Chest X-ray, AP view. Patient: 48 years old, sex F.
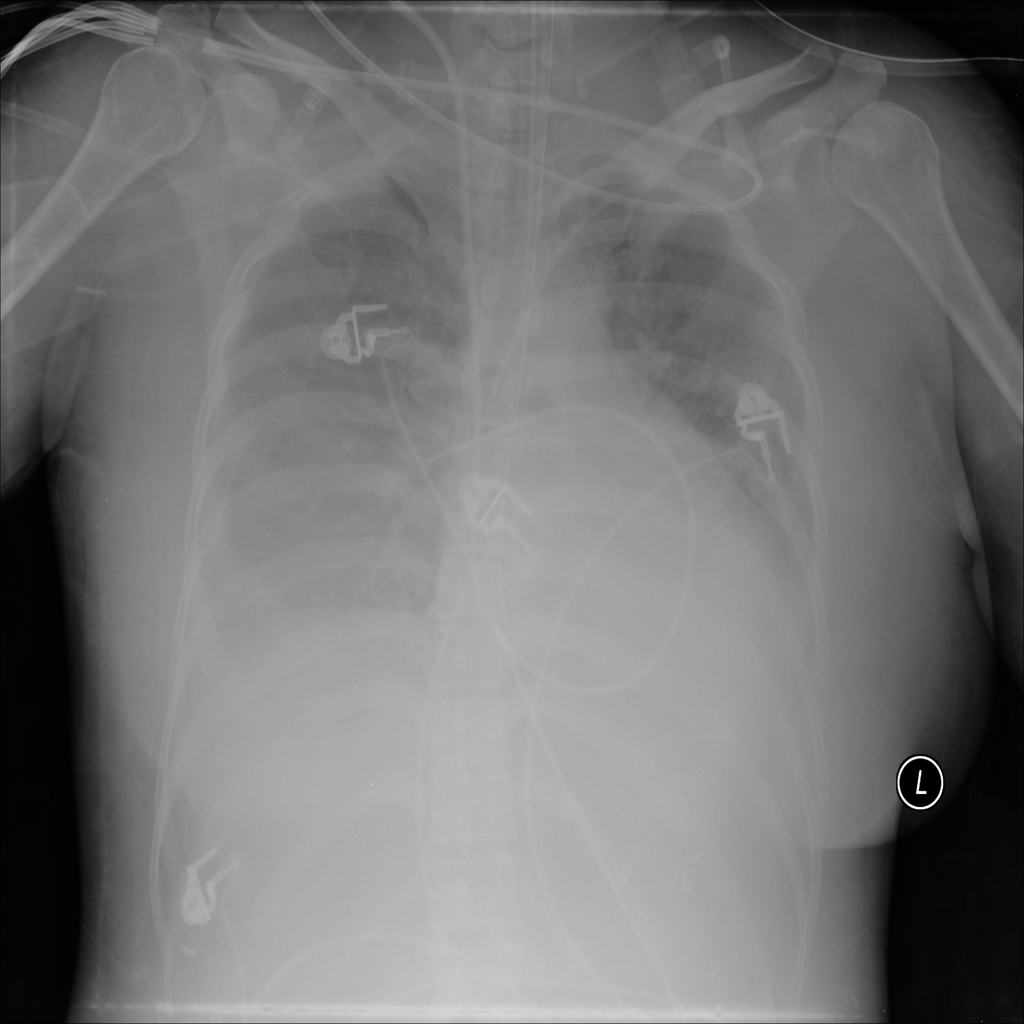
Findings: Consolidation